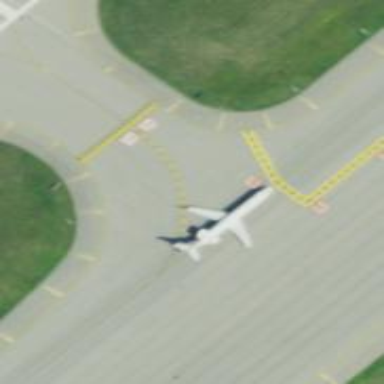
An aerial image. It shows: Image of taxiway at airport.